Question: I am using windows 7 and I have created one basic app that is firstapp i am running this in android emulator it is not launching in emulator.
This app is working fine in android device and webbrowser but its not launching in emulator please give some best hint
and this is my log

please tell me some need full help
And share me some best tutorials for beginners as well.
Thanks
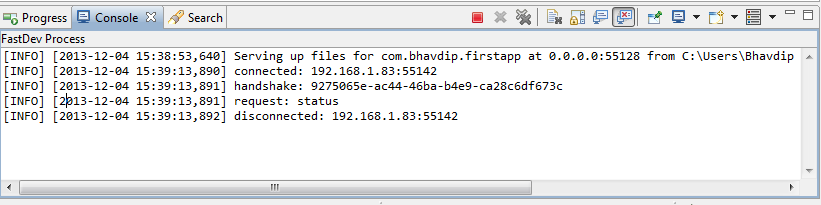
Answer: You should go with <URL>.
And if you're using Alloy Framework for MVC then follow <URL>.